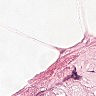
Metastatic tissue present: no